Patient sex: M
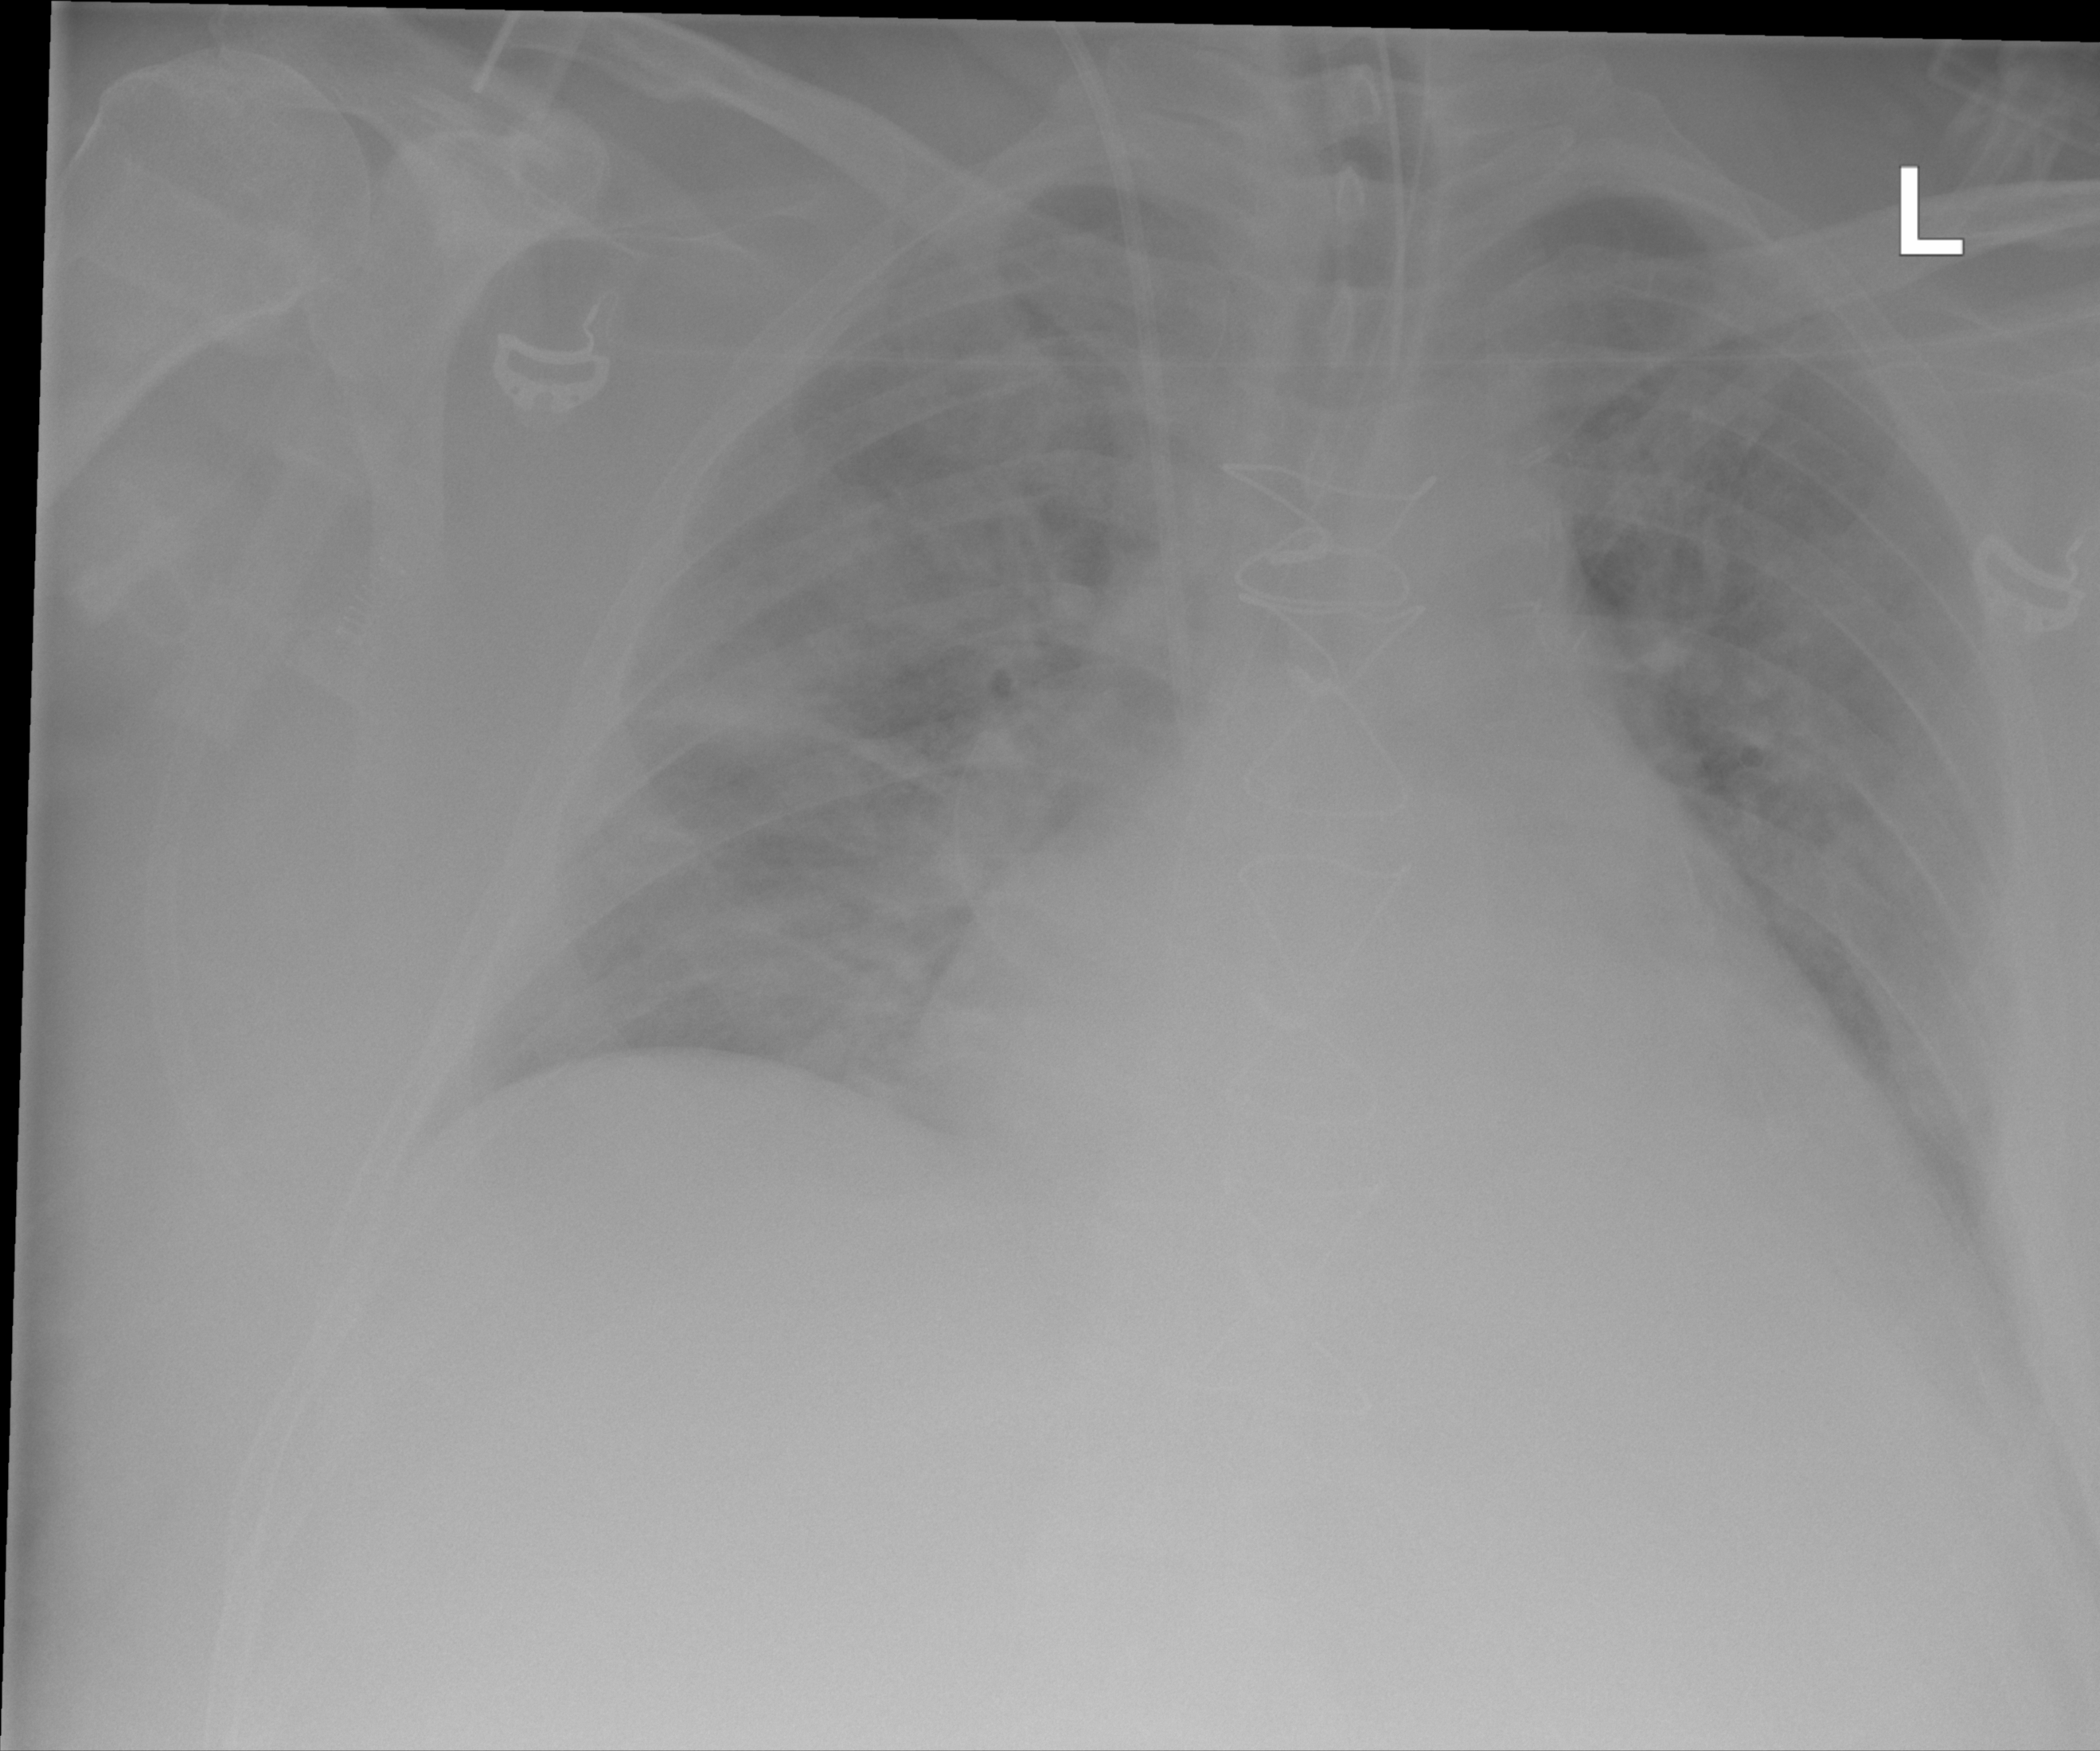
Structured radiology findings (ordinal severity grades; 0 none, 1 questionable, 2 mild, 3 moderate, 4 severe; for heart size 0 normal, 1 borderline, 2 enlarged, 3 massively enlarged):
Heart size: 2
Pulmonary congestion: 3
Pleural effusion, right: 0
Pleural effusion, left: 2
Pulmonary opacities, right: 2
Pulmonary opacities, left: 2
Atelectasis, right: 2
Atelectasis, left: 0